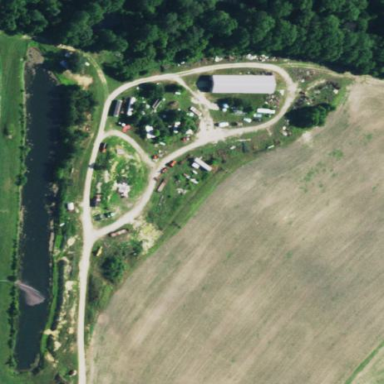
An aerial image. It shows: Farmyard area.